Field crop: tomato
Growth stage: 1
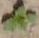
Species: solanum